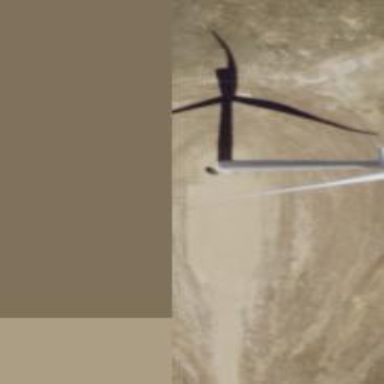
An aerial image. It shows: Wind generator with horizontal axis. The generator is wind turbine.